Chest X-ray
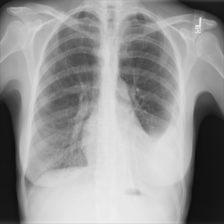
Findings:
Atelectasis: negative
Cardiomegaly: negative
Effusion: positive
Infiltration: negative
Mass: negative
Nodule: negative
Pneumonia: negative
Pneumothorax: positive
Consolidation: negative
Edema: negative
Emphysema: negative
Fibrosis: negative
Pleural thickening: negative
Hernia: negative